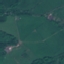
Land use / land cover: Pasture